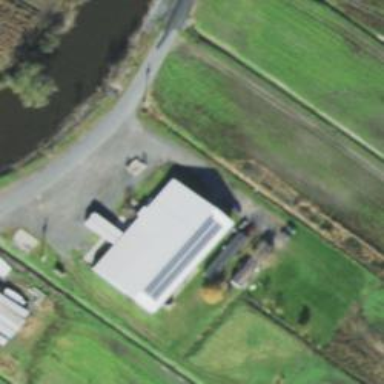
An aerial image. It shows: Warehouse.